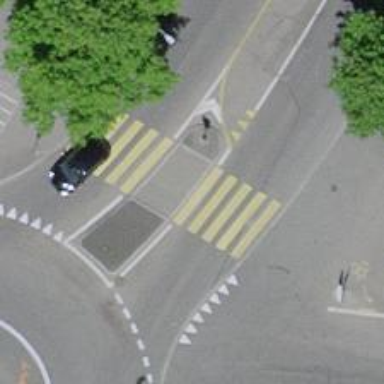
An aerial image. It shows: Kerb barrier.